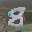
Label: 8